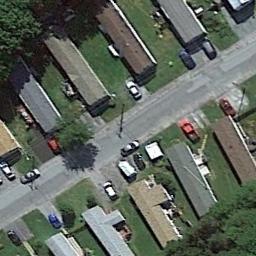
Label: mobile_home_park